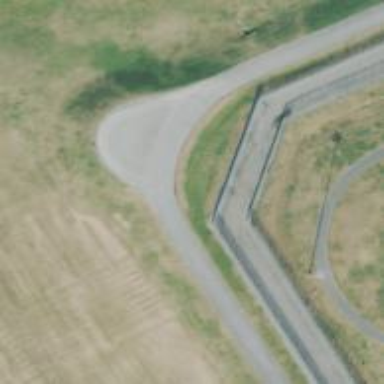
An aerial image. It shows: Passing place on the road.